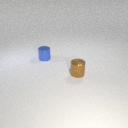
small blue metal cylinder to the left of small brown metal cylinder